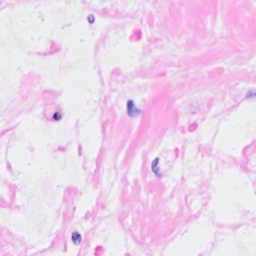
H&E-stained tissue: Breast